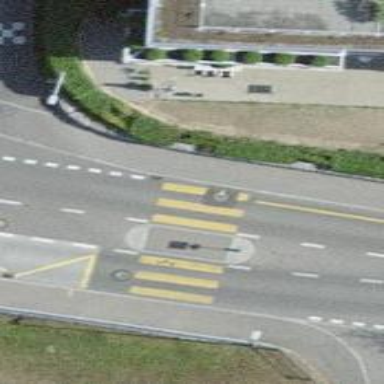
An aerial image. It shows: Uncontrolled zebra crossing with island. The crossing is marked with zebra stripes.